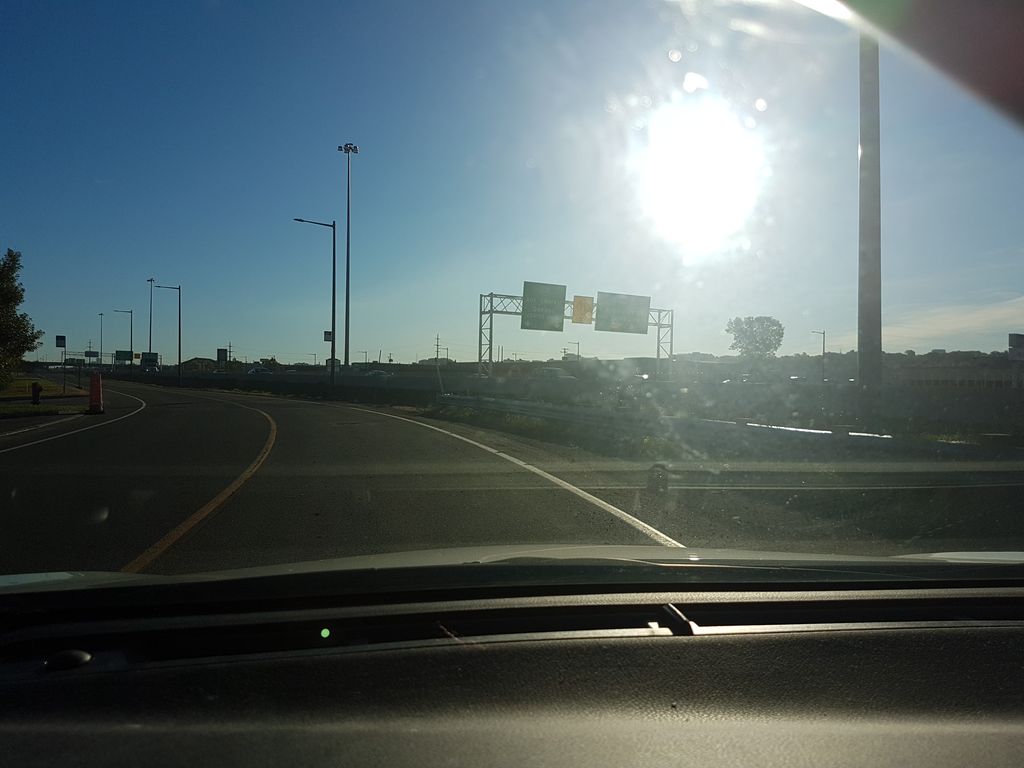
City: quebec_city